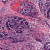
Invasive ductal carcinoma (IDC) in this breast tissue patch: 1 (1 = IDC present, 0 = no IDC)